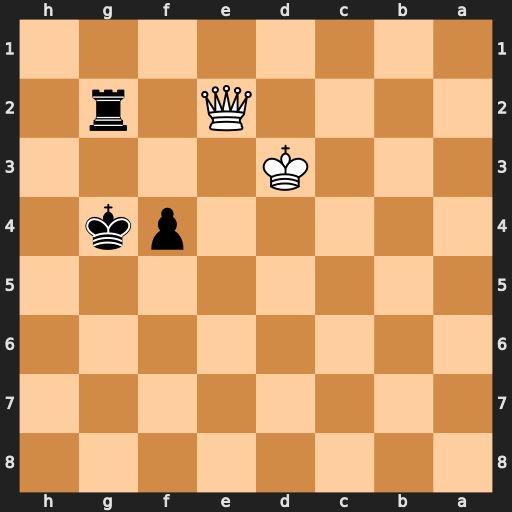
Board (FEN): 8/8/8/8/5pk1/3K4/4Q1r1/8
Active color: b
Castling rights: -
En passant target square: -
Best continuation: Rxe2 Kxe2 Kg3 Kf1 Kf3